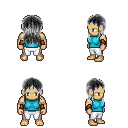
a pixel art fantasy rpg character, male body template, human, tanned skin, teal sleeveless shirt, white pants, gray unkempt hairstyle, leather bracers, four views (front, back, left, right), 2x2 character sprite sheet, small pixel art, hard edges, no anti-aliasing